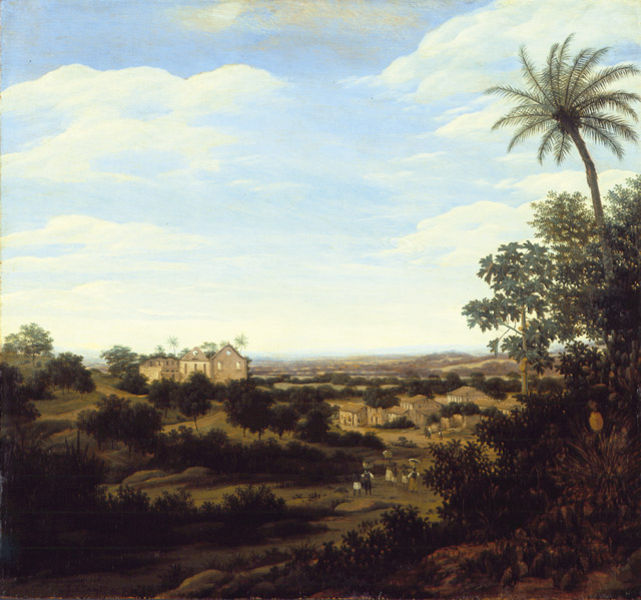
Titel: Brasilianische Landschaft
Künstler: Frans Jansz. Post
Standort: Karlsruhe
Institution: Staatliche Kunsthalle Karlsruhe
Schlagwörter: baum, berg, blau, blätter, dunkel, gemälde, himmel, kopf, mann, meer, schatten, weiß, wolken, bäume, frauen, gelb, grün, landschaft, menschen, äste, braun, bunt, fenster, frau, hell, hintergrund, licht, männer, schwarz, zeichnung, ausblick, dach, gebäude, gras, haus, schirm, schloss, sonnenschirm, tier, tiere, weg, wiese, wolke, wand, architektur, arm, barock, blass, bild, öl, ebene, erde, felder, ferne, horizont, häuser, hügel, natur, vieh, weite, busch, büsche, flach, gebüsch, sonne, sträucher, insel, land, familie, kind, personen, tochter, pflanzen, tal, wald, esel, kinder, pferd, reiter, frucht, früchte, aussicht, spanien, ansicht, fassade, italien, süden, körbe, warm, afrika, berge, wüste, öde, dorf, eben, vegetation, hof, amerika, arbeiter, figuren, staffage, blue, people, white, black, country, dark, figures, green, painting, windows, yellow, oil painting, brown, palm, palme, perspective, plant, wedel, exotik, exotisch, panorama, paradies, ruine, offen, spaziergang, ideal, schirme, ruinen, sonntag, villa, wood, gut, hügelig, landhaus, romantisch, cloud, clouds, rocks, sky, tree, building, field, hills, house, landscape, nature, peasant, water, horizon, houses, island, landscahft, roofs, summer, trees, village, gehöft, siedlung, palmen, grass, light, bushes, plants, view, mediterran, indien, hirten, color, ruin, shadow, animals, gree, wohnen, sklaven, sohn, feige, bauten, kolonie, bäum, ananas, meadow, town, post, peasants, toskana, valley, city, pastoral, sonnenschirme, karibik, buildings, südlich, geäbude, luftig, bush, farm, farmer, home, cottage, dattelpalme, beautiful, figure, olivenbäume, seaside, buschland, gebusch, landschaftsgemälde, feigenbaum, tropisch, palm tree, palm trees, kampanien, fruch, kokosnüsse, kokospalme, pineapple, brasilien, neue welt, countryside, agriculture, büshce, fruits, tropical, stucco, trunks, femster, air, agricultural, frans post, karibisch, 1700, homes, plantation, blauer himmeö, mediterranean, reisebilder, huere wixxer, flede, mallorga, mallorcca, hazienda, landschaft mit bauernhof und palme, sudamerika, coconut tree, rooflines, hillocks, tussocks, exotisch palme, landschaft brasilien, palmen in der stadt, kalt-warm kontrast, horizaon